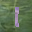
Label: 1